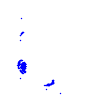
Particle: pion